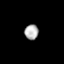
Tissue: prostate
Cell type: T cells
Senescence score: 0.2787
Nuclear area (px): 208
Mean DAPI intensity: 173.346